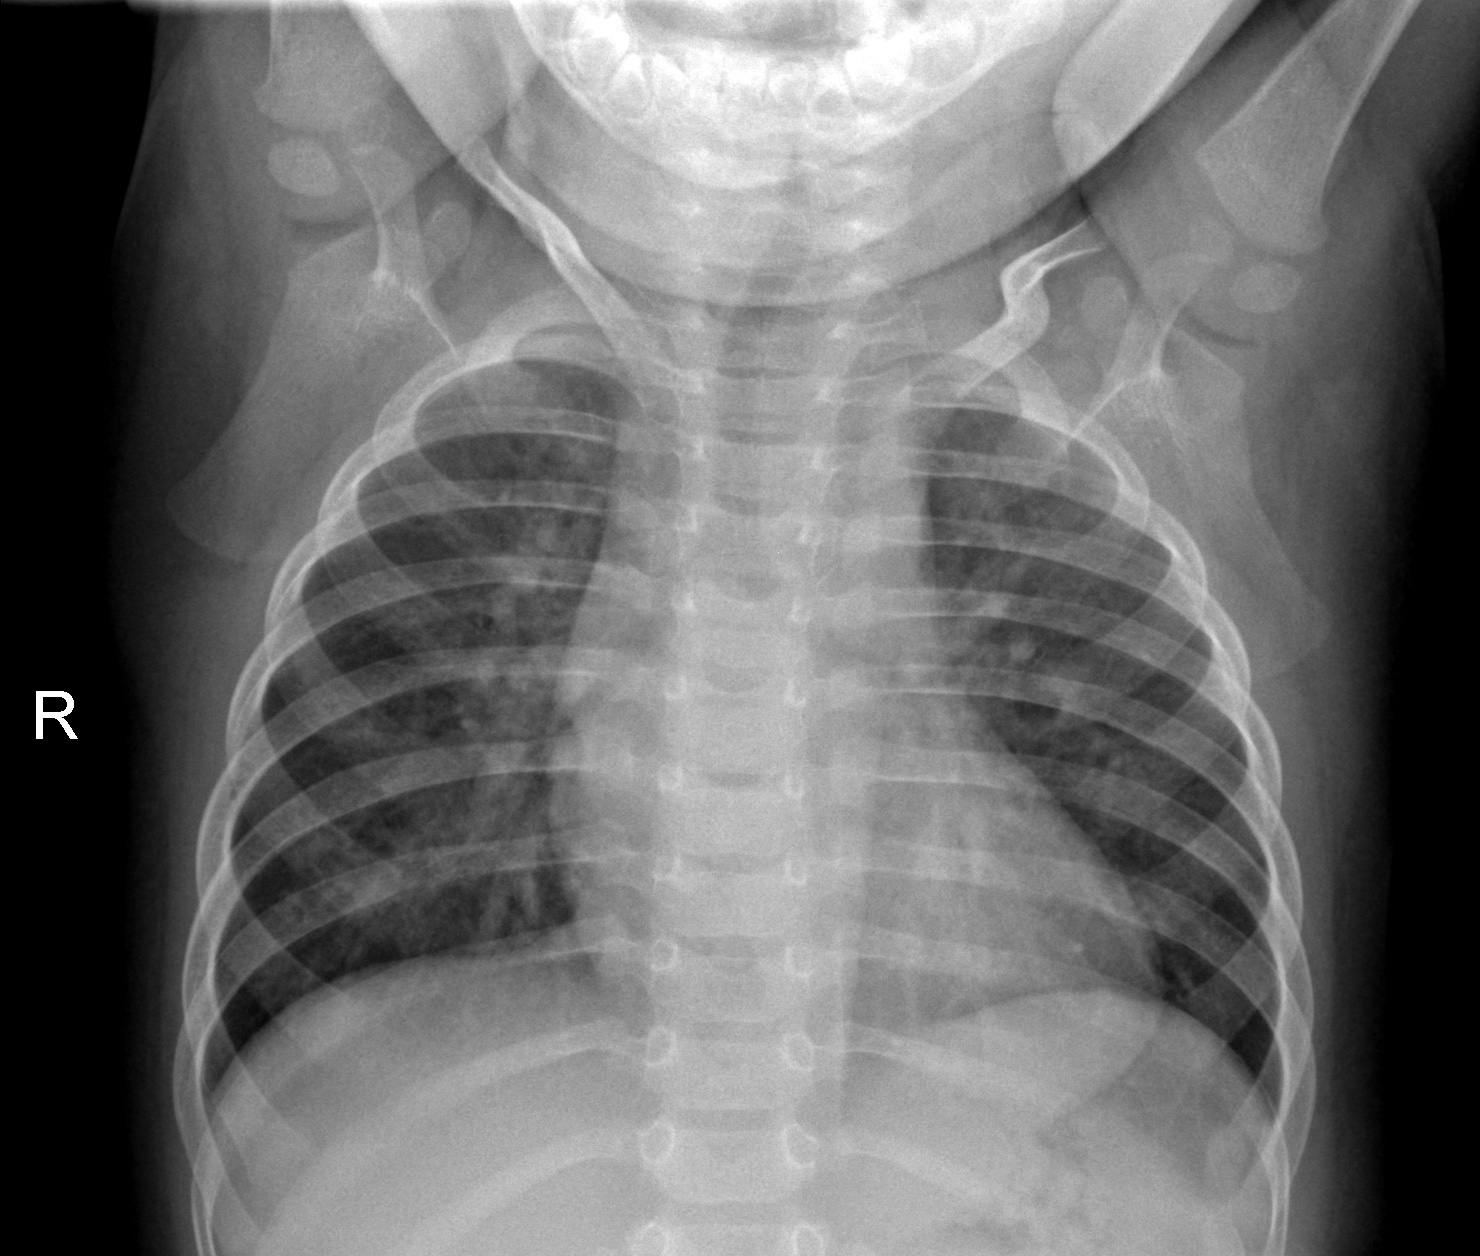
Diagnosis: NORMAL